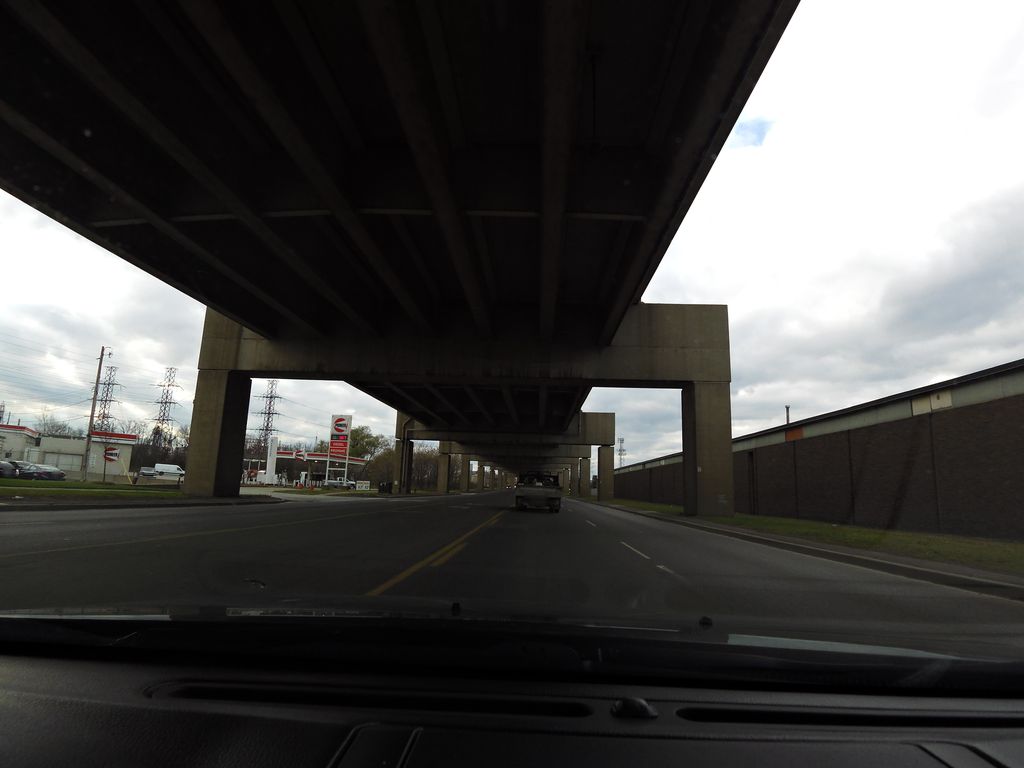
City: hamilton